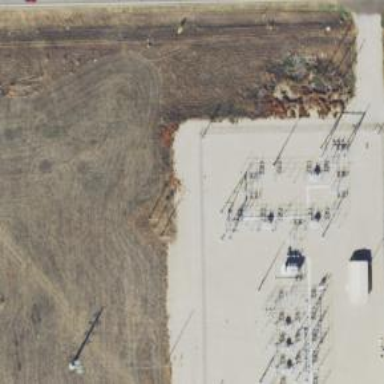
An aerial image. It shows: Switch used for power control.